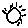
Label: sun